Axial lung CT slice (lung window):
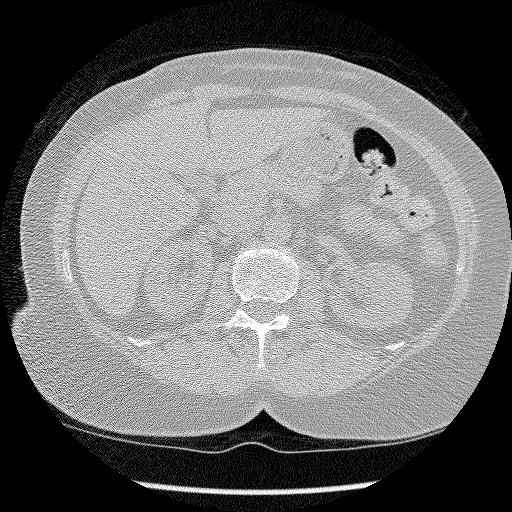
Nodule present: no